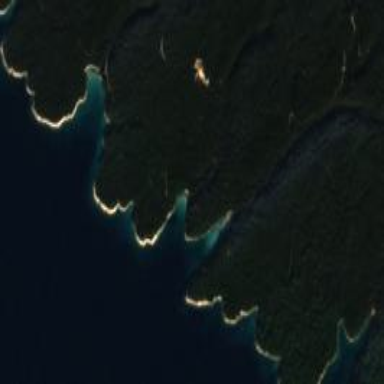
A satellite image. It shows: Beautiful bay with natural surroundings.